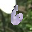
Label: 6